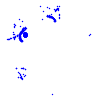
Particle: pion